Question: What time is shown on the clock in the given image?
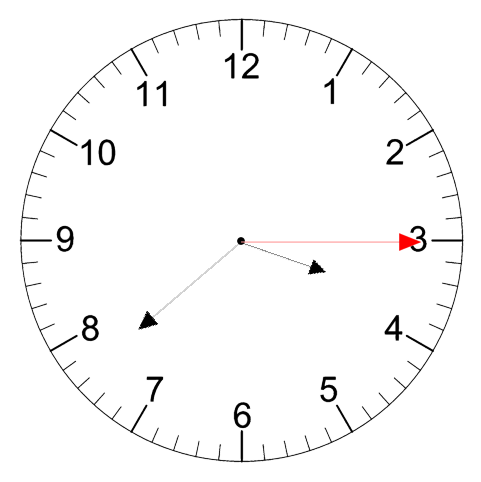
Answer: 03:38:15